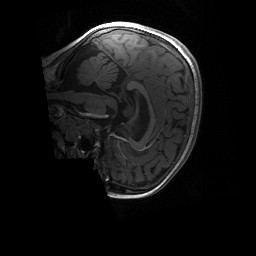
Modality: T1w
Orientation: sagittal
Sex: female
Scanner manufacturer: siemens
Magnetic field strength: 3 T
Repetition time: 1.9 s
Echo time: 0.00243 s